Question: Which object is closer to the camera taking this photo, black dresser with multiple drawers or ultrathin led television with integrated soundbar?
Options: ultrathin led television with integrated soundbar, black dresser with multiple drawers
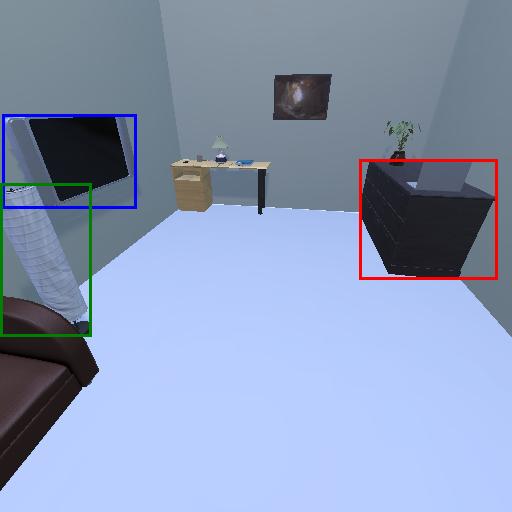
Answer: ultrathin led television with integrated soundbar